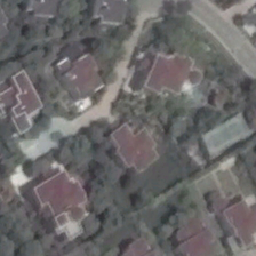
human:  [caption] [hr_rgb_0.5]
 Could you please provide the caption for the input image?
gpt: There are many roads.

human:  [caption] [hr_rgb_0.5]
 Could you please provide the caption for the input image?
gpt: The streets are densely populated.

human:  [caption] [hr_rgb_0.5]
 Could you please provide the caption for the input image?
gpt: The roads are densely populated.

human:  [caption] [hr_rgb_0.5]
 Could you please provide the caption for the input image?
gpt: The road is densely populated on both sides.

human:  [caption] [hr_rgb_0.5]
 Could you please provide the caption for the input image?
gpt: The road is densely populated on both sides.